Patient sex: M
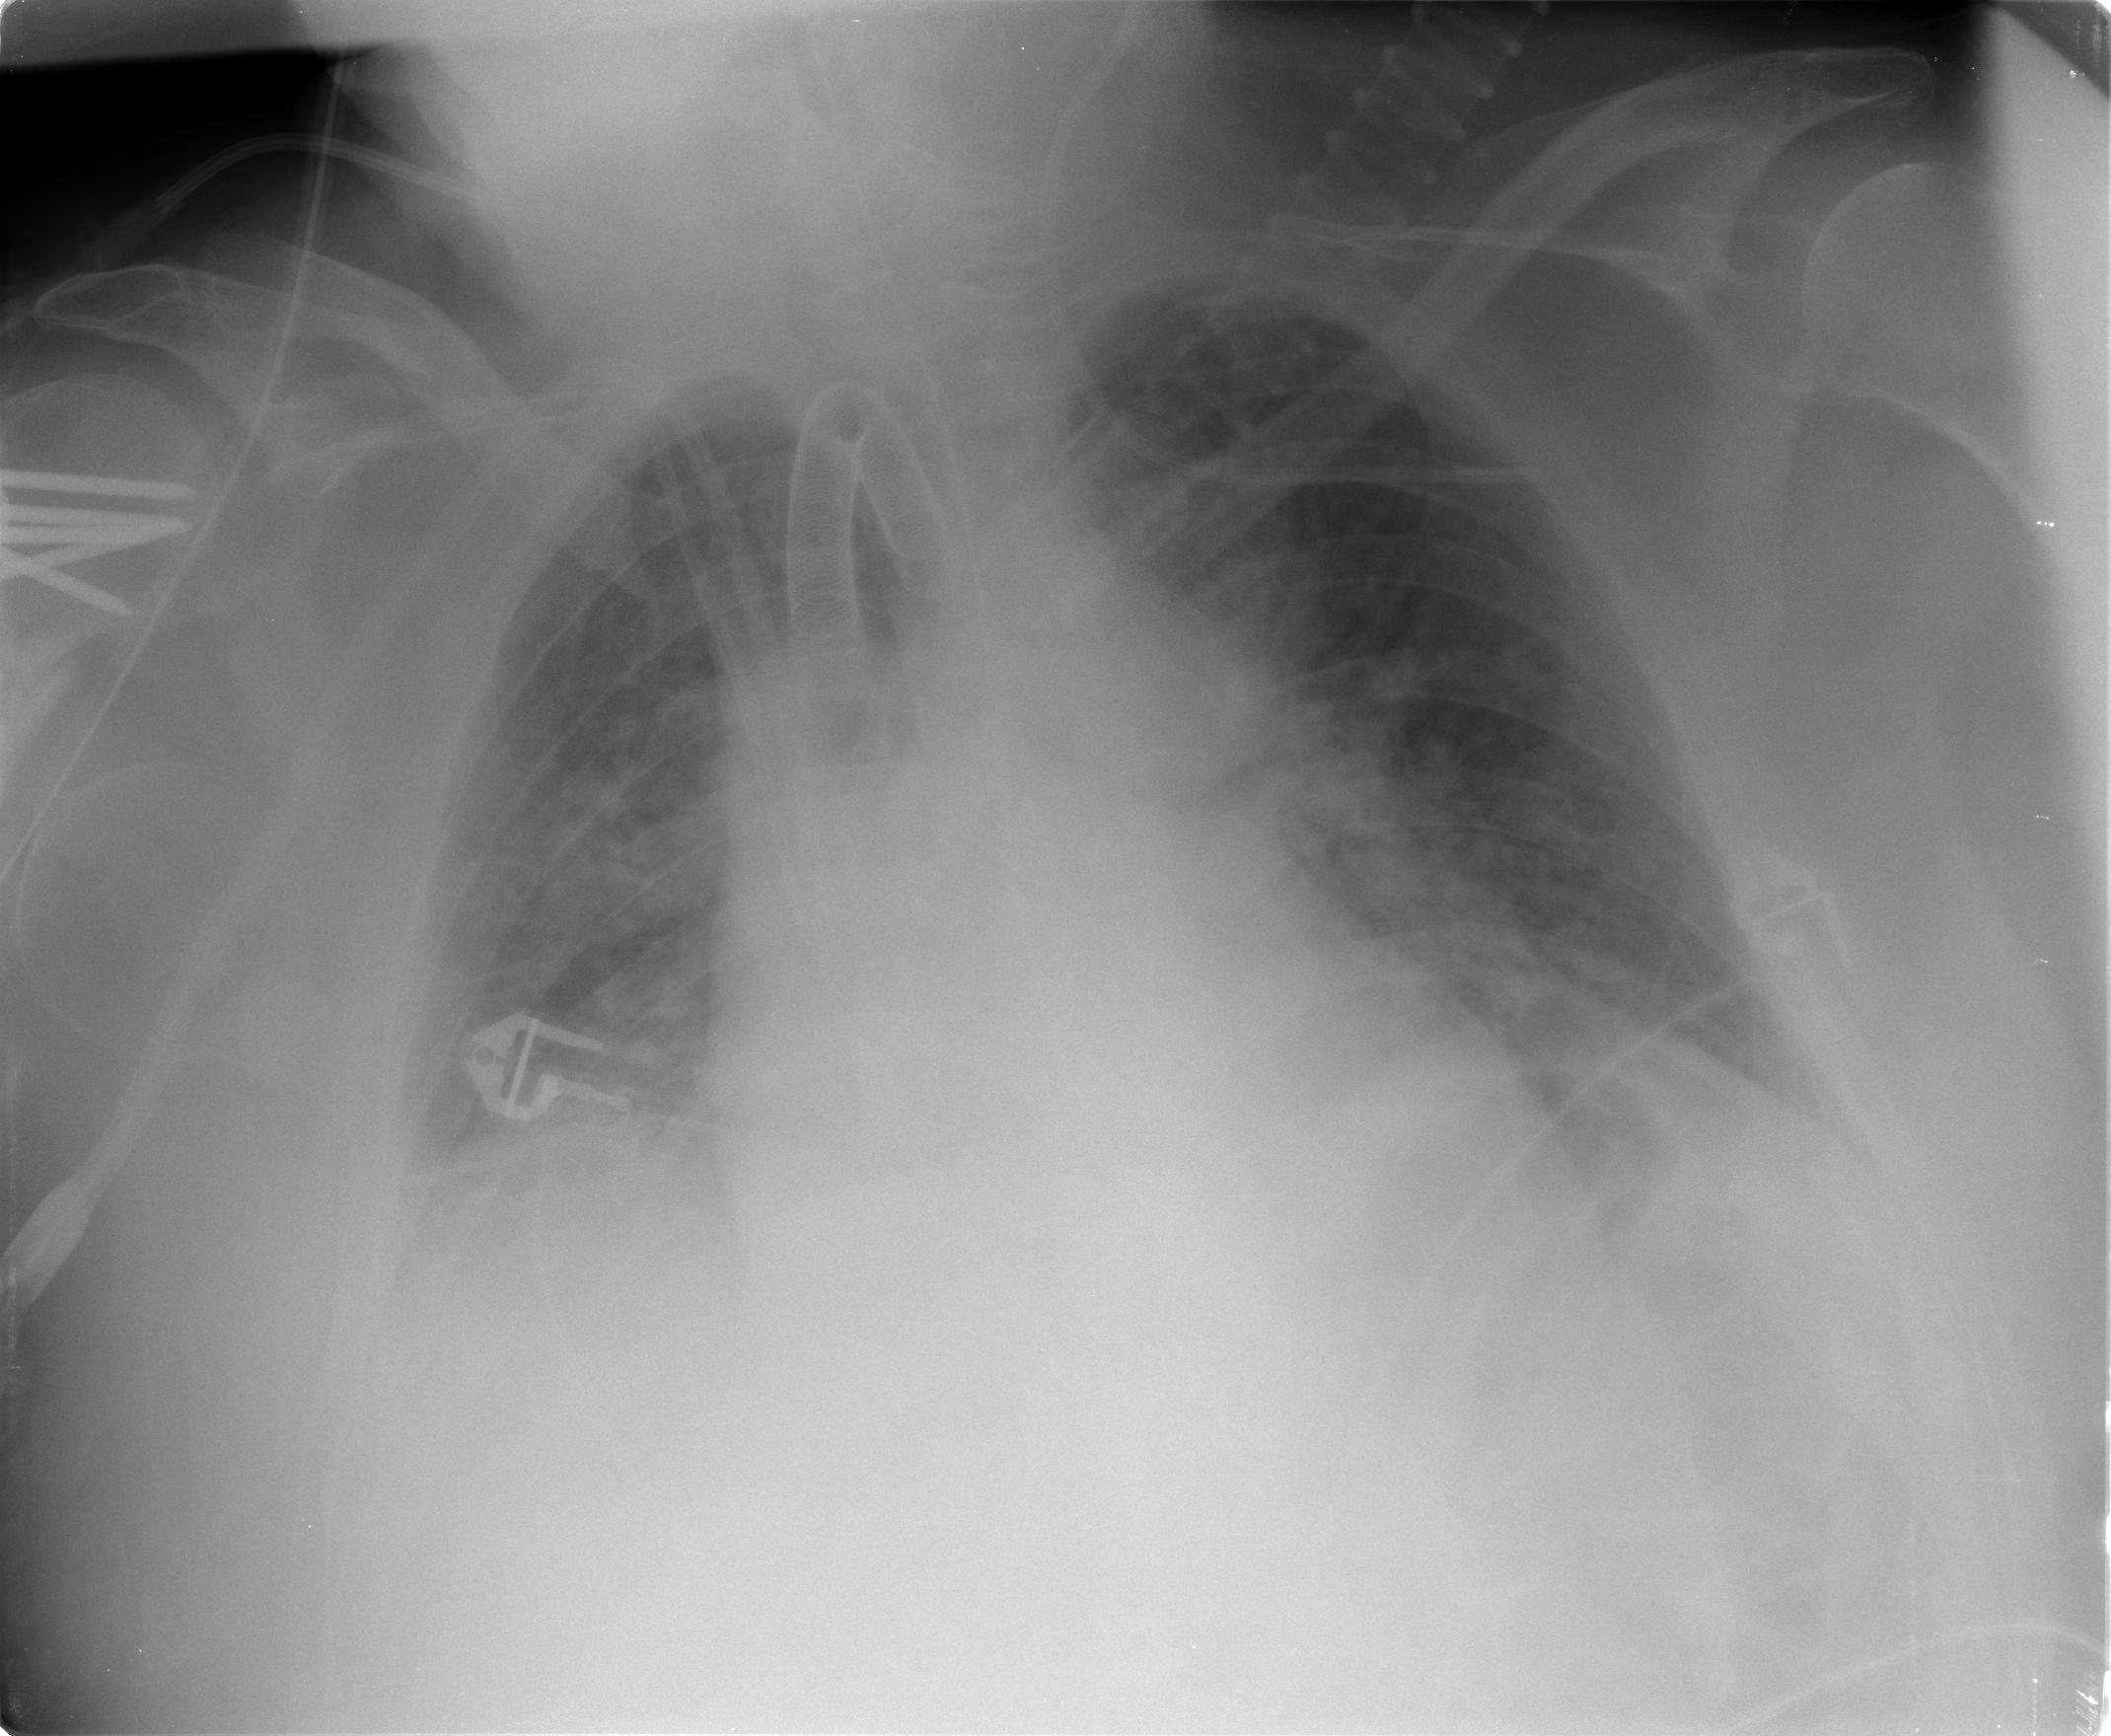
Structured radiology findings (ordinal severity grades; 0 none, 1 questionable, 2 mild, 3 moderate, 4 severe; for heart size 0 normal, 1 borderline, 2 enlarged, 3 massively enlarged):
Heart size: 1
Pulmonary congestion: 2
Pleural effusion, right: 2
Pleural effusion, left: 2
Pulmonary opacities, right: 1
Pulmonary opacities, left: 1
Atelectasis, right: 2
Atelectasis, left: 2